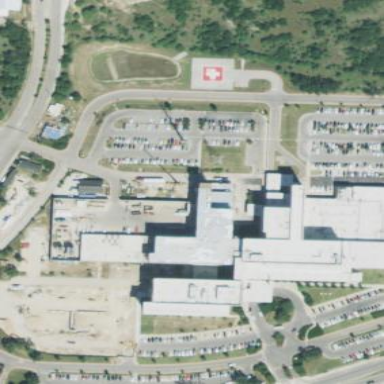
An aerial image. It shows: Hospital building.